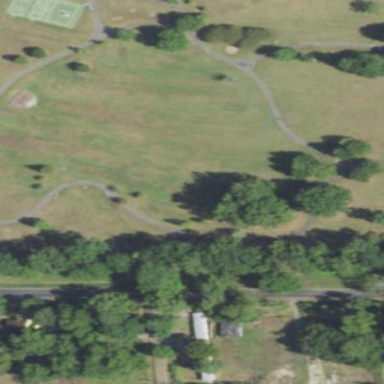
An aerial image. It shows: Recreation ground with grass land use.